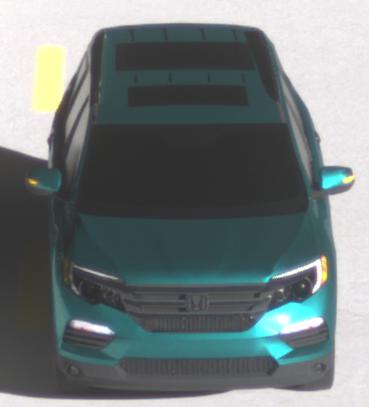
Make: Honda
Model: Pilot
Detailed model: 3
Model produced from: 2015
Model produced until: 2022
Doors: 5
Color: blue
Road condition: dry road
Daytime: sunrise or sunset
Contrast: high contrast